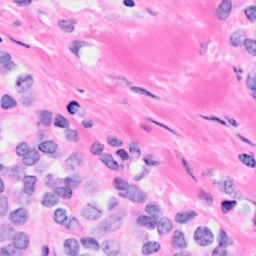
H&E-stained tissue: Breast